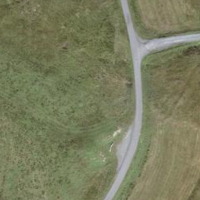
EUNIS habitat code: 23
Species observed at this site:
Lophophanes cristatus
Sturnus vulgaris
Lyrurus tetrix
Turdus viscivorus
Fringilla coelebs
Buteo buteo
Turdus iliacus
Turdus merula
Phalacrocorax carbo
Fringilla montifringilla
Parus major
Pica pica
Regulus regulus
Garrulus glandarius
Nucifraga caryocatactes
Pyrrhocorax graculus
Corvus corax
Periparus ater